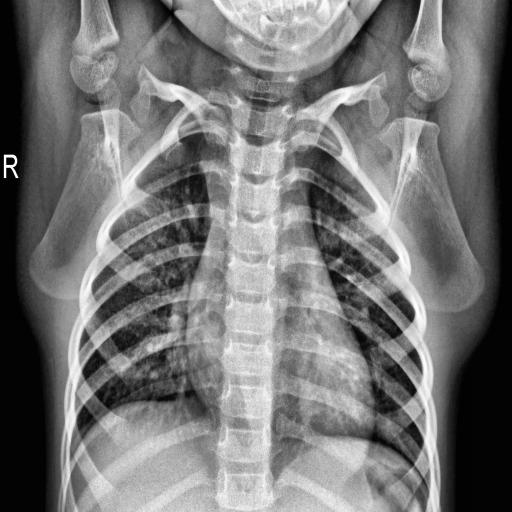
Finding: NORMAL